Field crop: tomato
Growth stage: 1
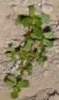
Species: portulaca